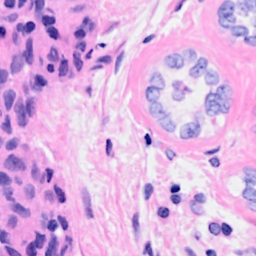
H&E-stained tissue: Breast